Question: I have a Winforms application that uses a SQL Server Compact '.SDF' database to store data. The application runs fine in Visual Studio when debugging, though when I use the "Publish" option of my project and run the program after installation, I always get an error saying "The database file cannot be found".
I set the connection string as follows
'''
string fileName = System.IO.Path.Combine(System.Windows.Forms.Application.StartupPath, "Cellar.sdf");
connString = string.Format("Data Source={0};", fileName);
'''
The database 'Cellar.sdf' is inside my program folder.

It is obvious that the path to the database is wrong, but is there a way for me to set the path where I want my application to be installed when using the "Publish" function, or some way to find out where the database file gets copied? What is the proper approach to include a local database file in a desktop application?
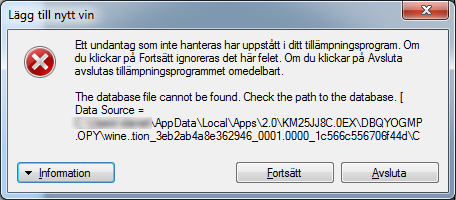
Answer: You can include the DataDirectory macro, and set the location to an suitable place in code.
'''
connString = string.Format("Data Source=|DataDirectory|\{0};", fileName);
private void Application_Startup(object sender, StartupEventArgs e)
{
// This is our connection string: Data Source=|DataDirectory|\Chinook40.sdf
// Set the data directory to the users %AppData% folder
// So the Chinook40.sdf file must be placed in: C:\Users\<Username>\AppData\Roaming\
AppDomain.CurrentDomain.SetData("DataDirectory", Environment.GetFolderPath(Environment.SpecialFolder.ApplicationData));
}
'''
This will require you to copy the database file to the desird location (if it does not exist already) during initial application launch.